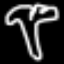
Label: palm tree